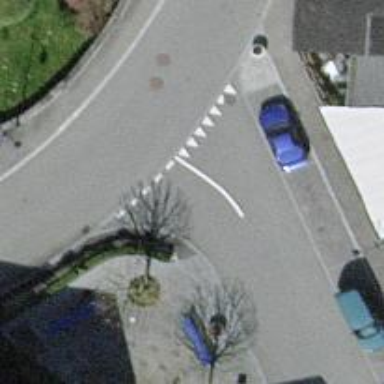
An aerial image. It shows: Road with "give way" sign.